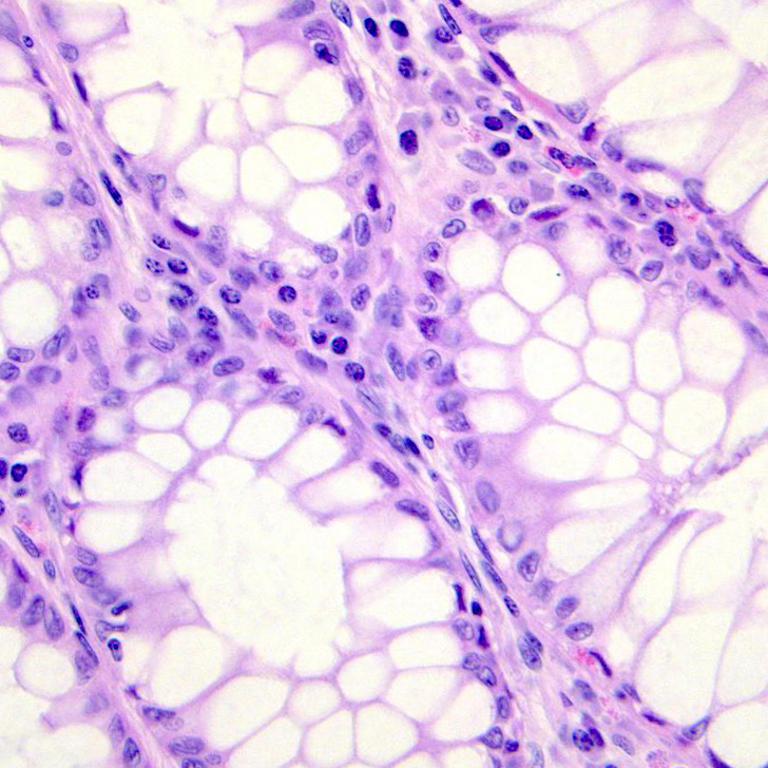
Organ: colon
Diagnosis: benign